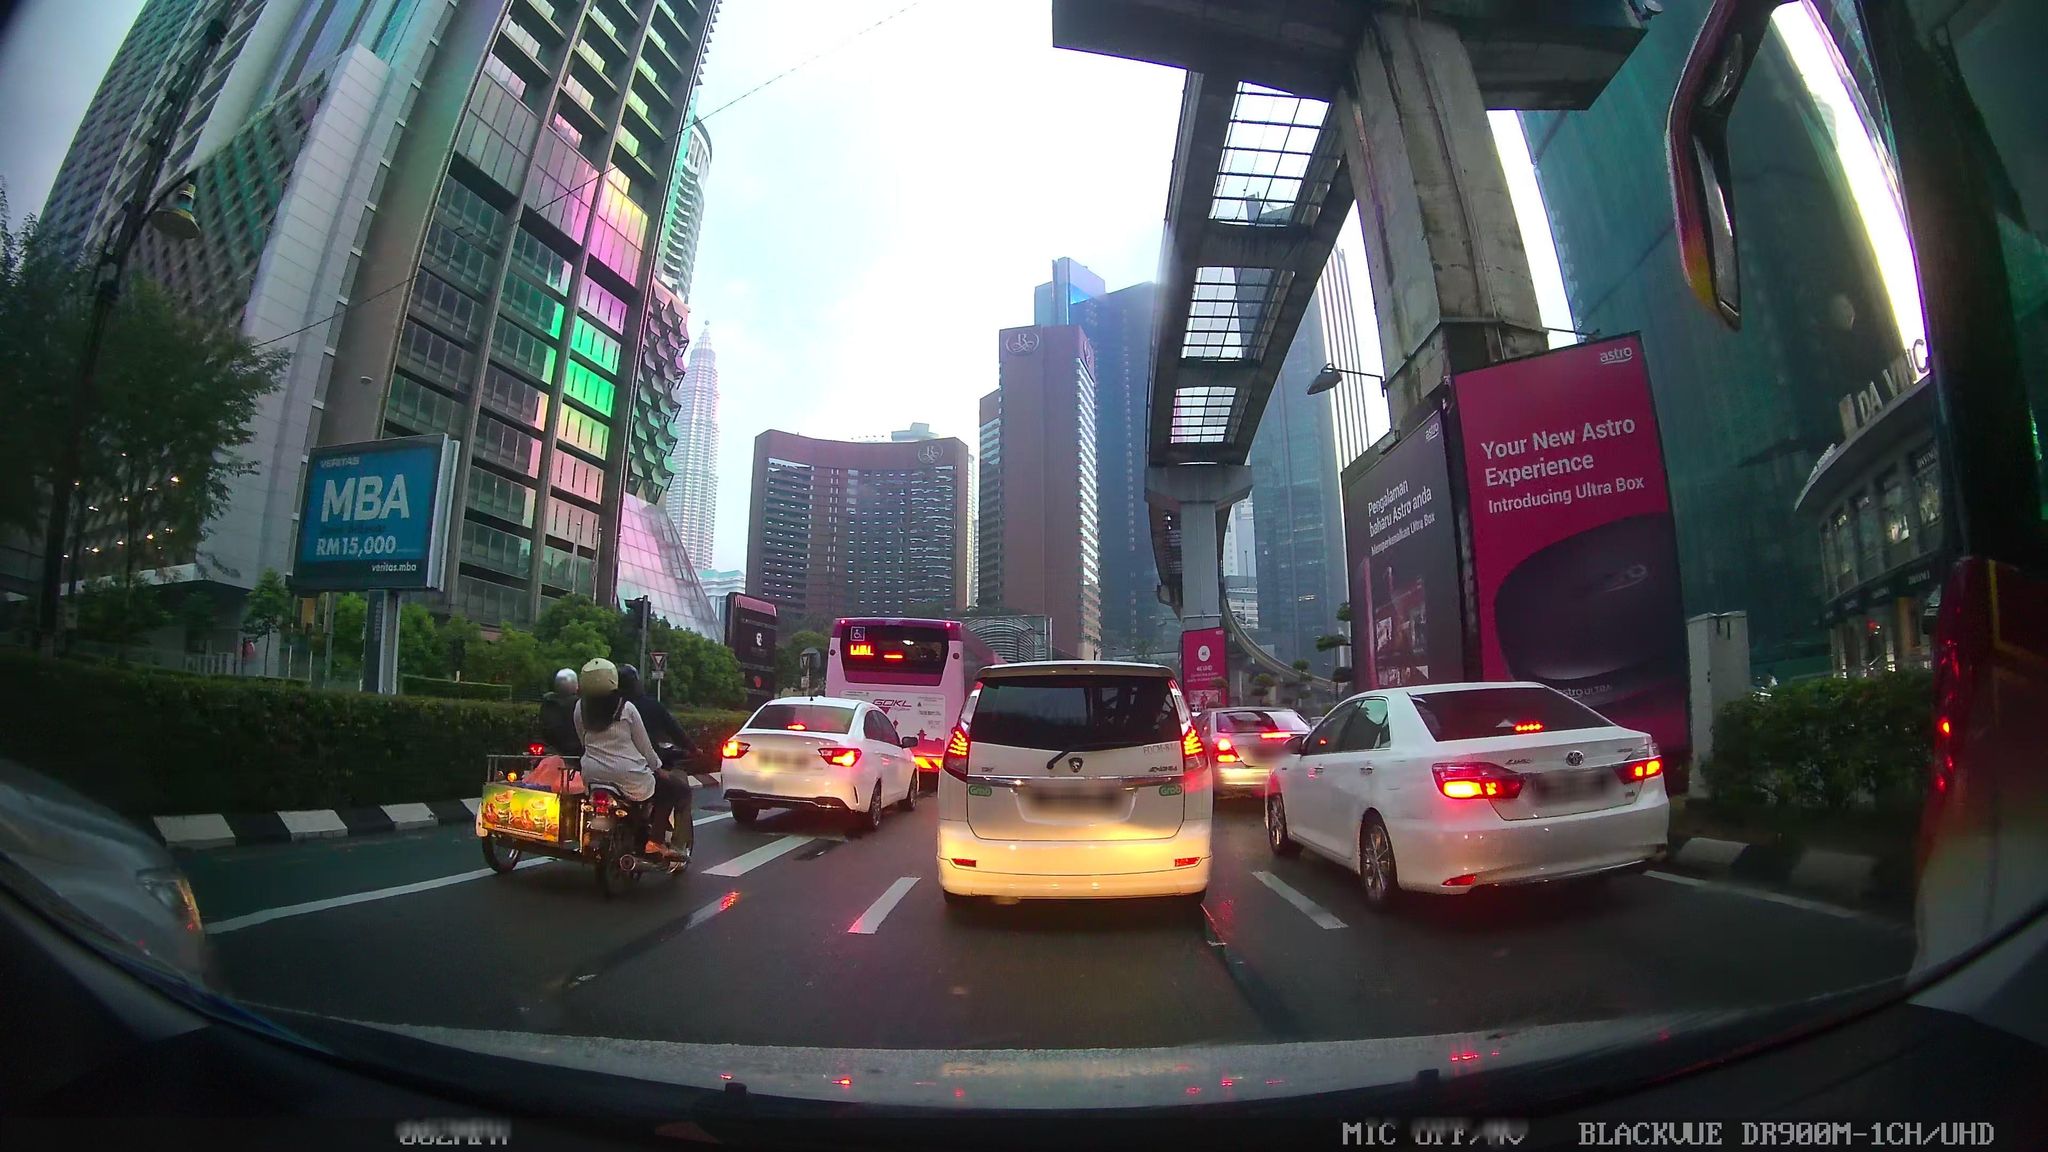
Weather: clear
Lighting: day
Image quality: good
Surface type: driving surface
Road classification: motorway_link, motorway
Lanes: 2
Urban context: urban centre
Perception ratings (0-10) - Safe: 3.77, Lively: 9.17, Beautiful: 1.09, Boring: 2.84, Depressing: 6.28, Wealthy: 6.57